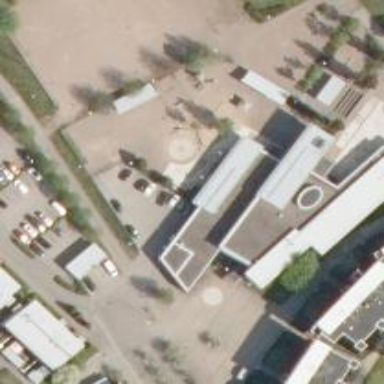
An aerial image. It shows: Kindergarten.